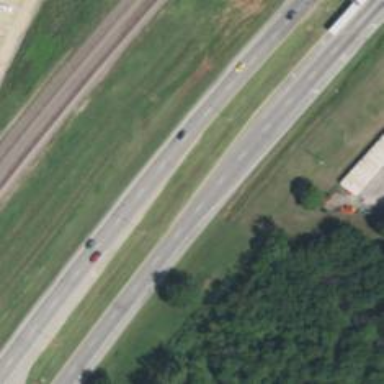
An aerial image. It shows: Primary highway designated as expressway.